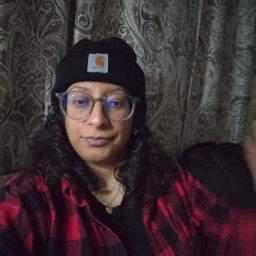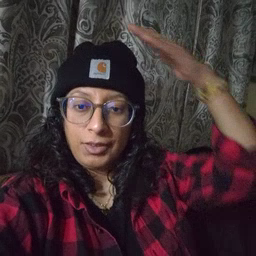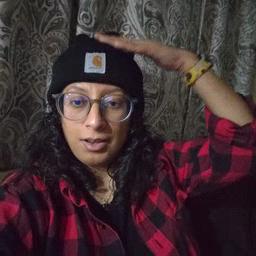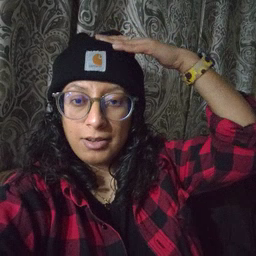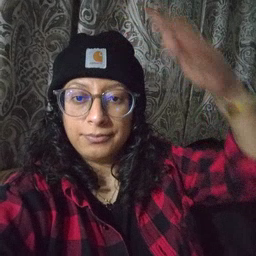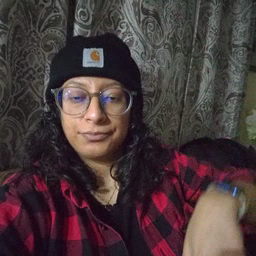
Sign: hat